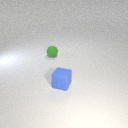
small blue rubber cube to the right of small green rubber sphere